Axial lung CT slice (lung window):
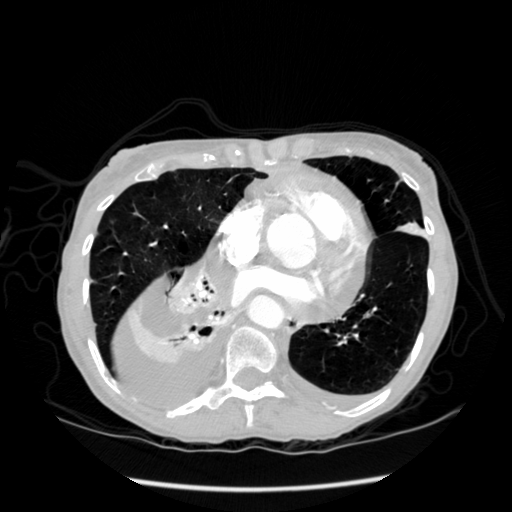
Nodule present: no